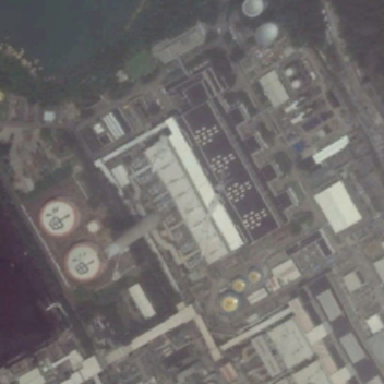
The oil storage tank in this factory is used for storing oil .